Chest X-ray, AP view. Patient: 76 years old, sex M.
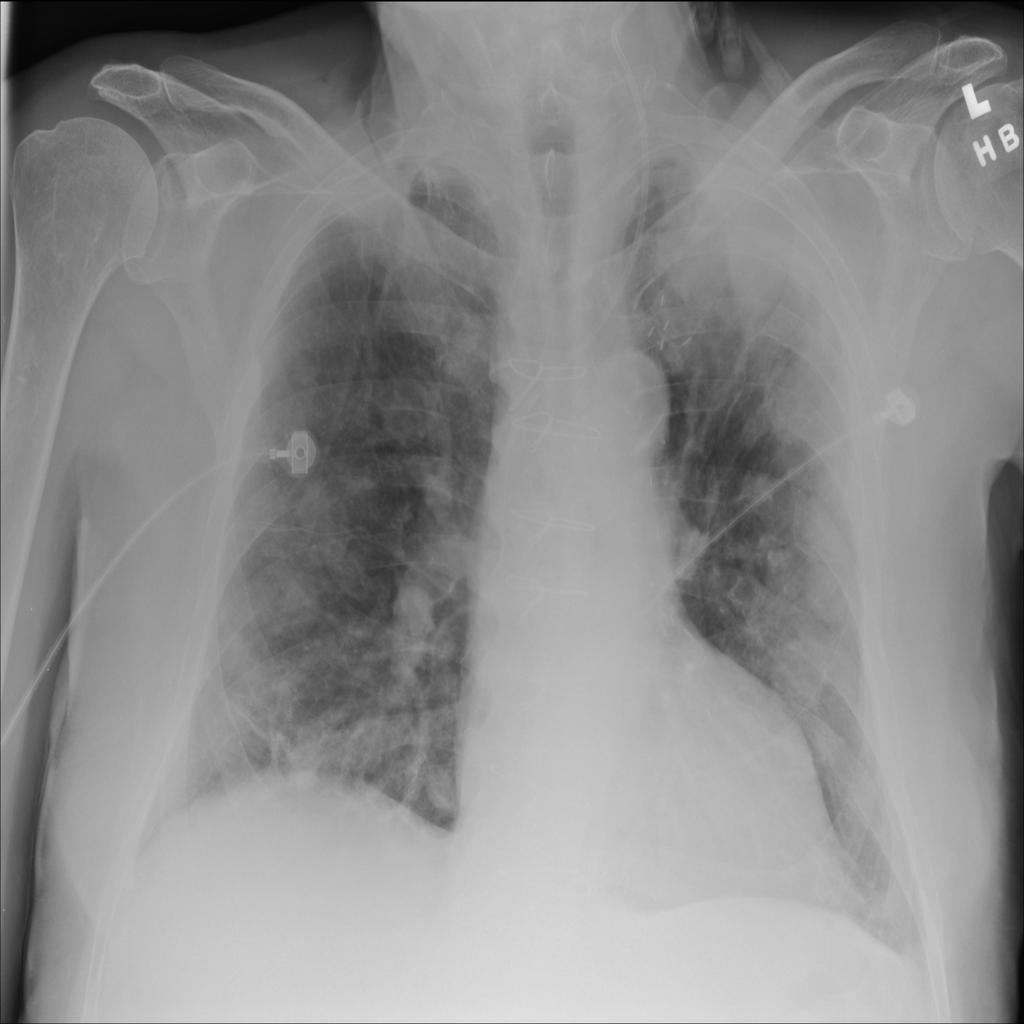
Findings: No Finding